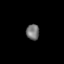
Tissue: lung
Cell type: Endothelial cells
Senescence score: 0.5578
Nuclear area (px): 200
Mean DAPI intensity: 116.495